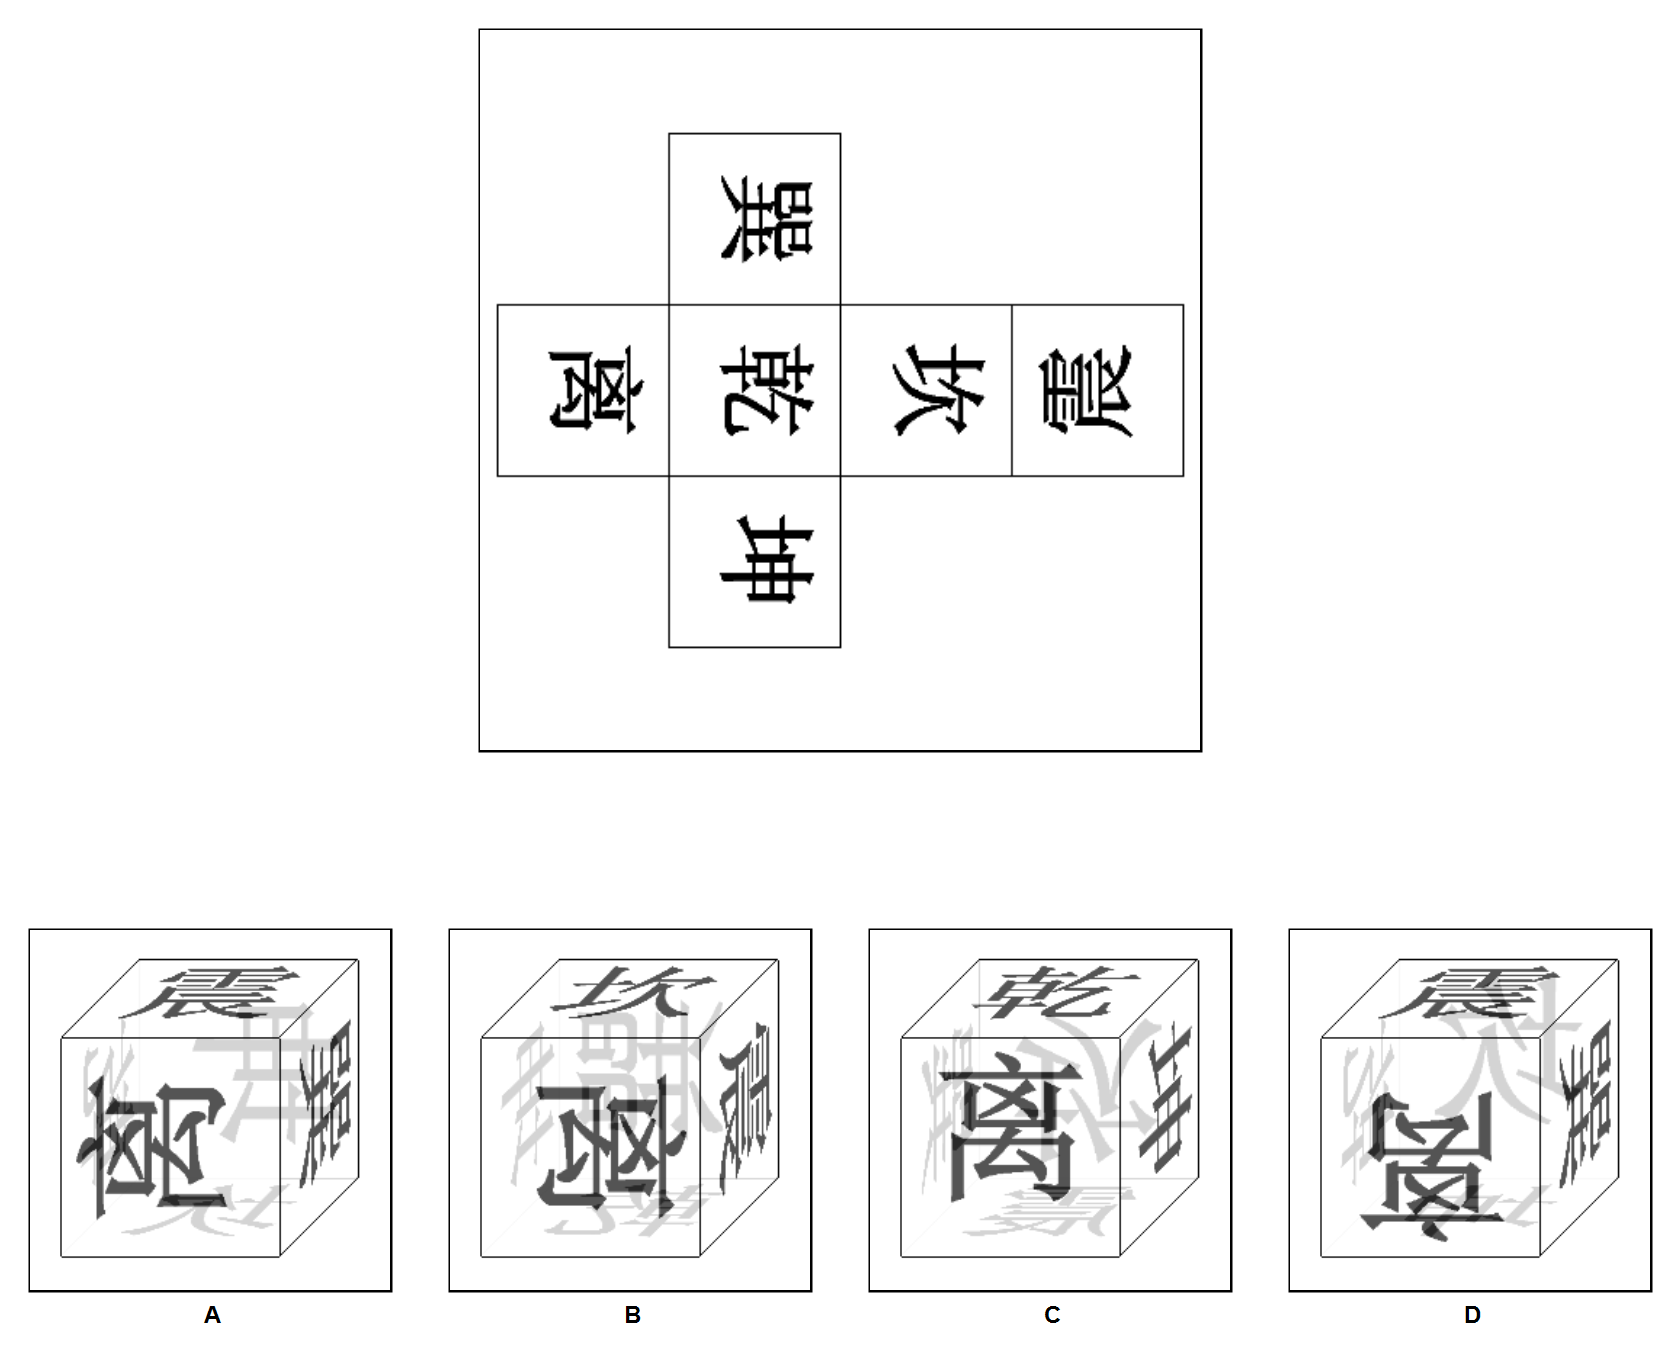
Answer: C